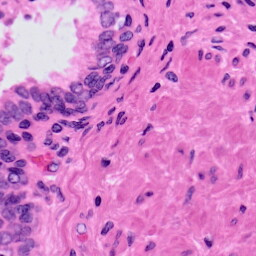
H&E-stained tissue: Prostate